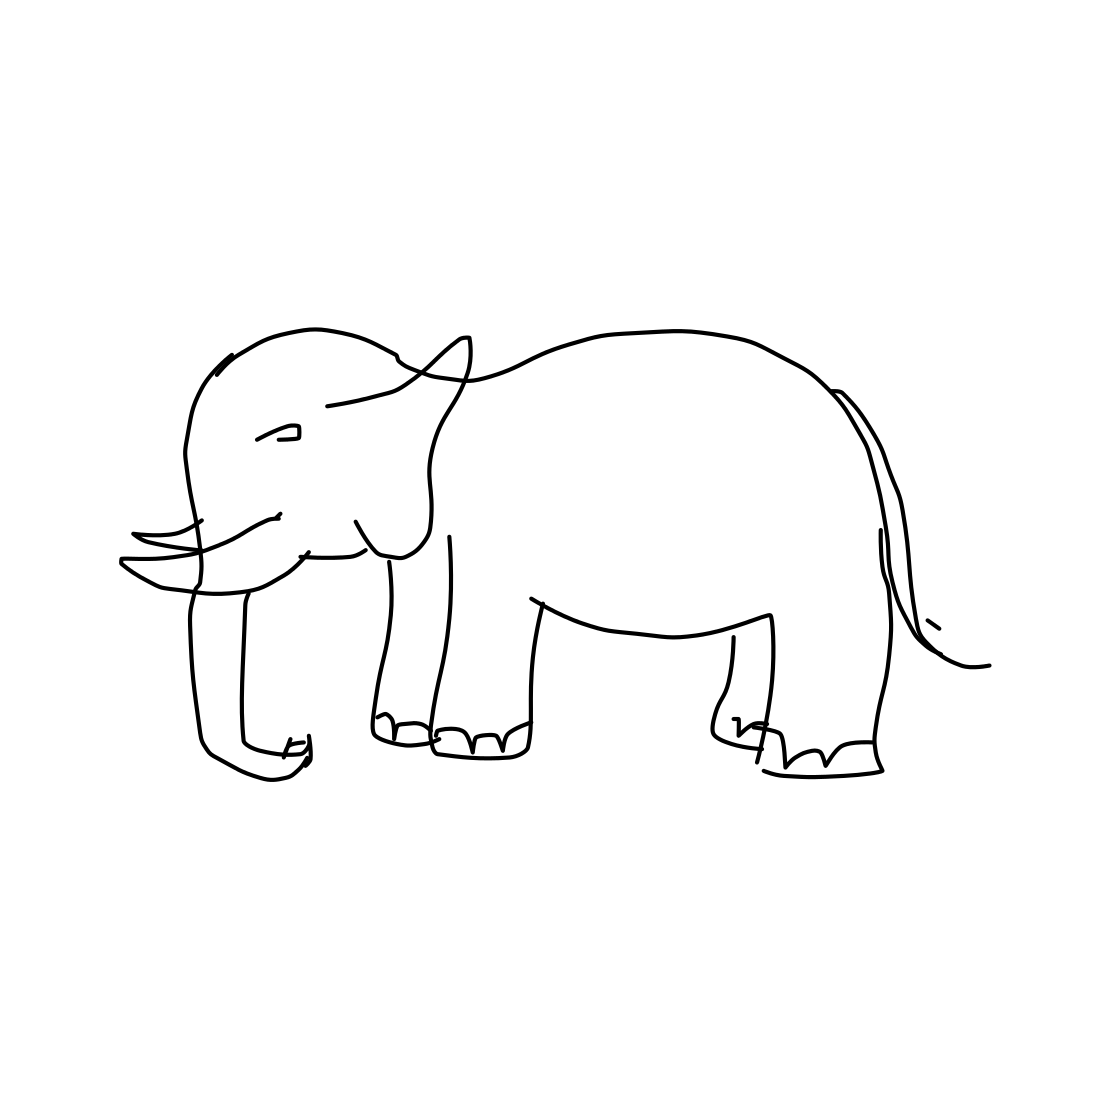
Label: elephant